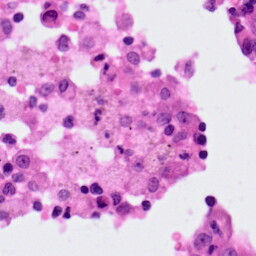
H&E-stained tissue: Lung